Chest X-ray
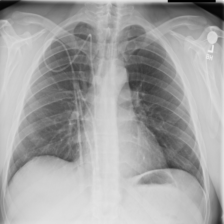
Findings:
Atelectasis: negative
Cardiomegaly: negative
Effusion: negative
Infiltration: negative
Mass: negative
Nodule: negative
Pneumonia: negative
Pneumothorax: negative
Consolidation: negative
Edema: negative
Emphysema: negative
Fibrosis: negative
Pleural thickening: negative
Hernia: negative